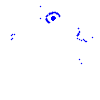
Particle: kaon